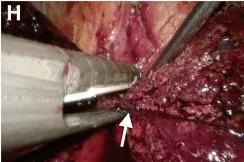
Intraoperative images. (H) The left hepatic vein (white arrow) was transected by ENDO-GIA.
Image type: medical_photograph (other_medical_photograph)